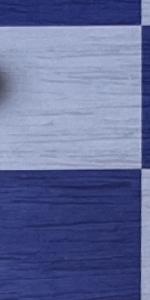
Label: Empty